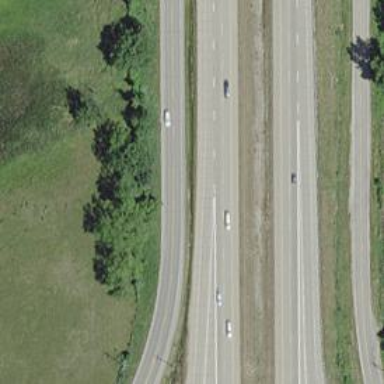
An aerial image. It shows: Motorway junction.